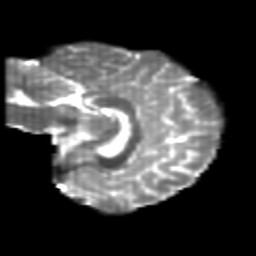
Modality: T2w
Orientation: sagittal
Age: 20
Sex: female
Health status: healthy
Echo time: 0.074 s